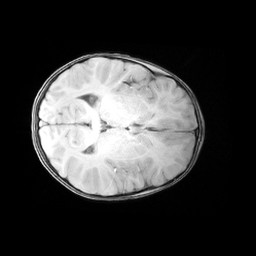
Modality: MP2RAGE
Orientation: axial
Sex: female
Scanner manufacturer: siemens
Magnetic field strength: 3 T
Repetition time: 5 s
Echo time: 0.00355 s